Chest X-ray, AP view. Patient: 56 years old, sex M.
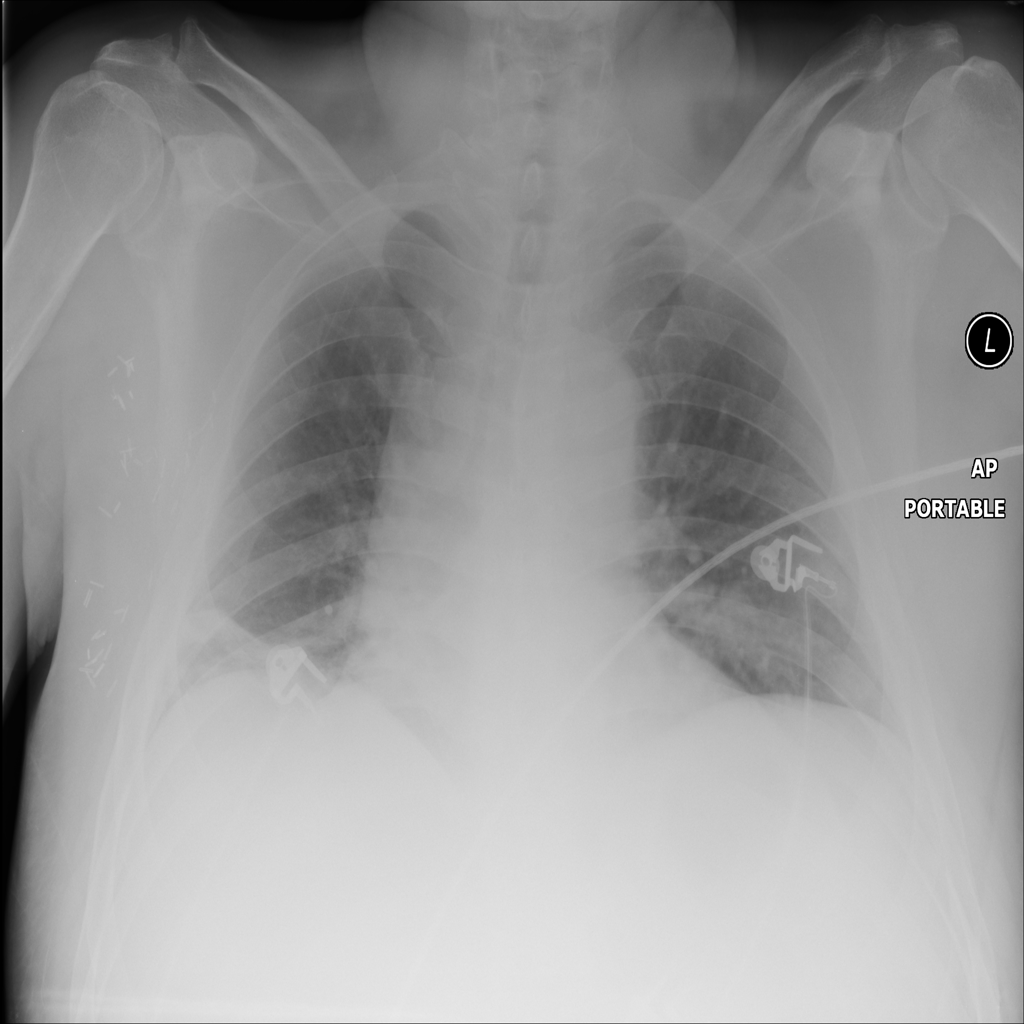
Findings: Atelectasis